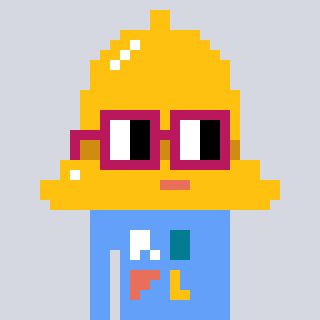
a pixel art character with square dark red glasses, a bell-shaped head and a blue-colored body on a cool background